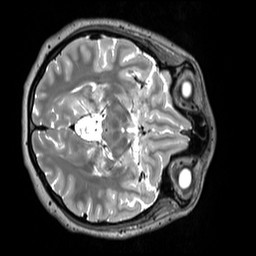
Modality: T2w
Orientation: axial
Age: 18
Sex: female
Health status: healthy
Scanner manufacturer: siemens
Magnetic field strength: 3 T
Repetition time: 3.2 s
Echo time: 0.412 s